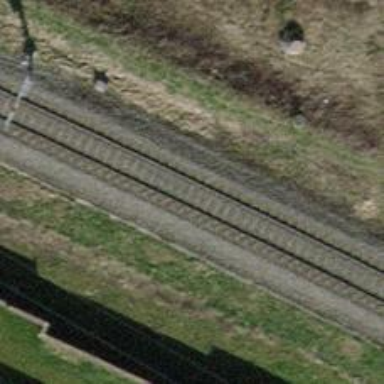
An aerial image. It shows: Railway with electrified contact lines.